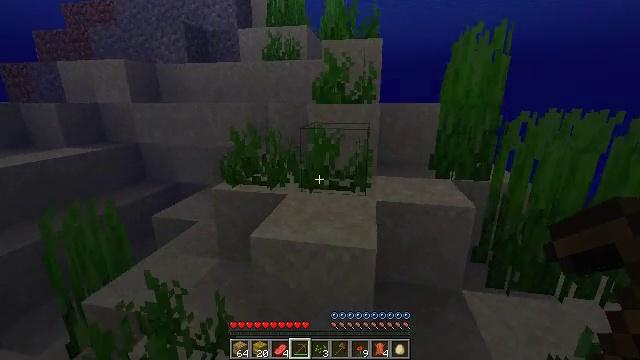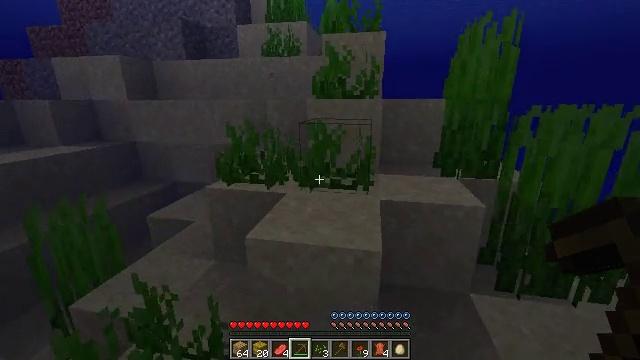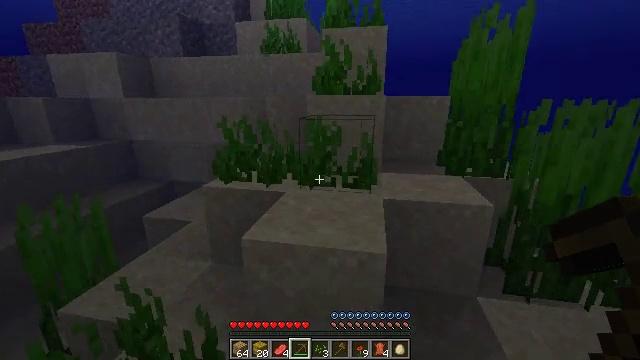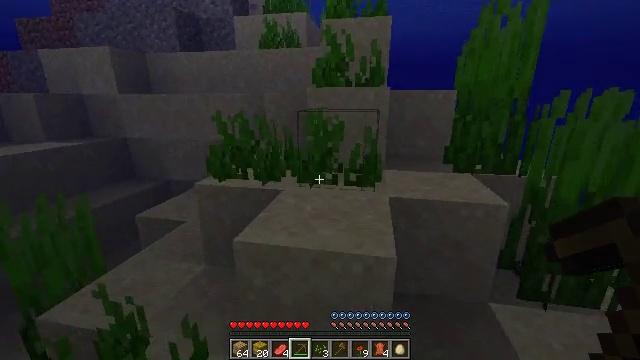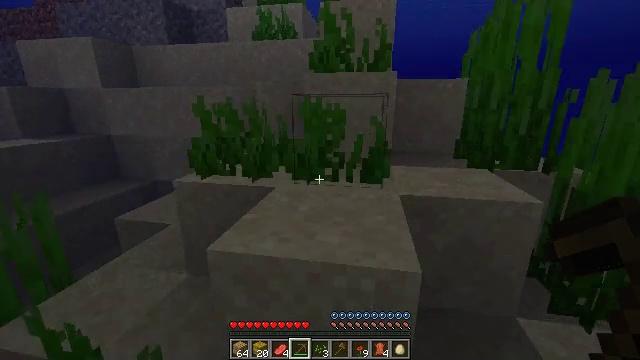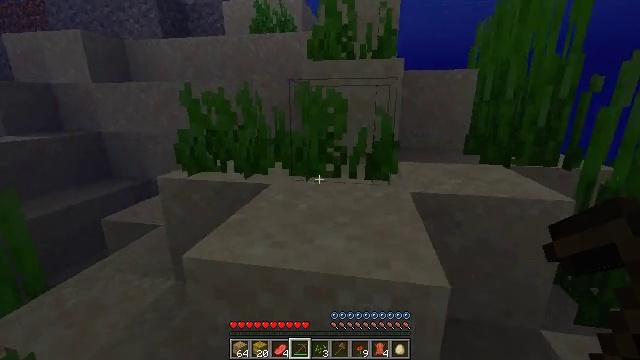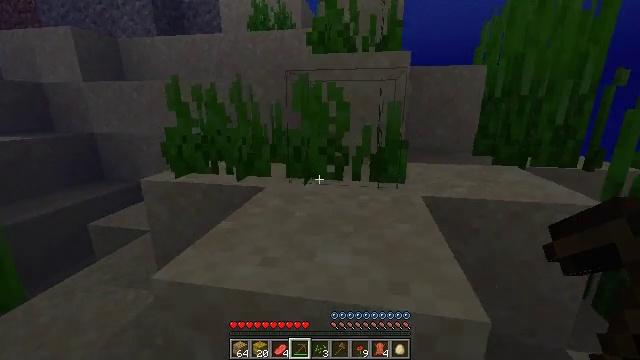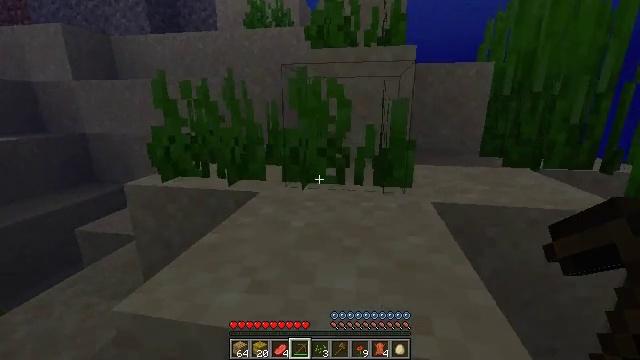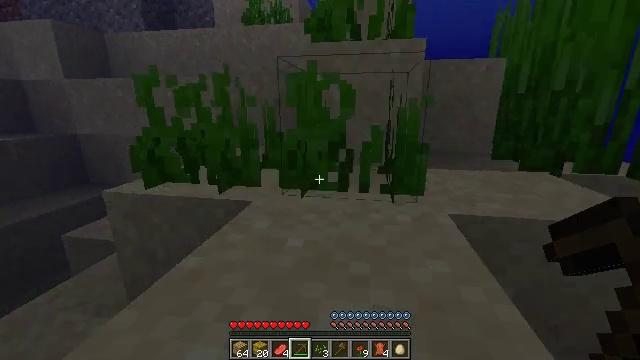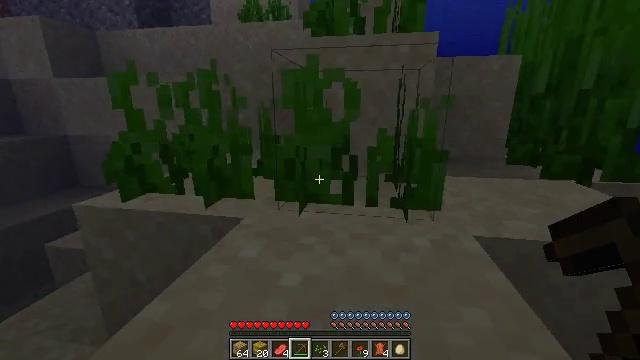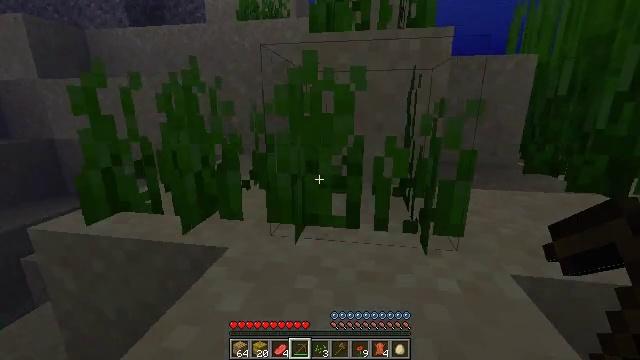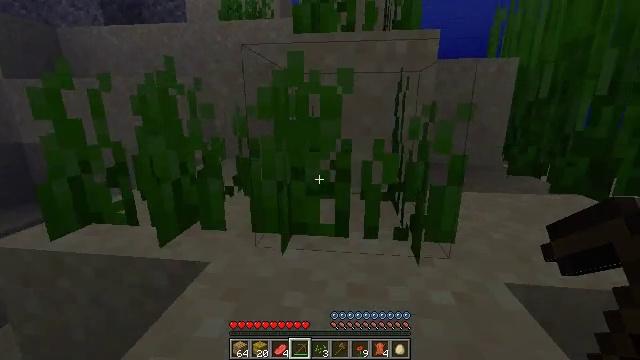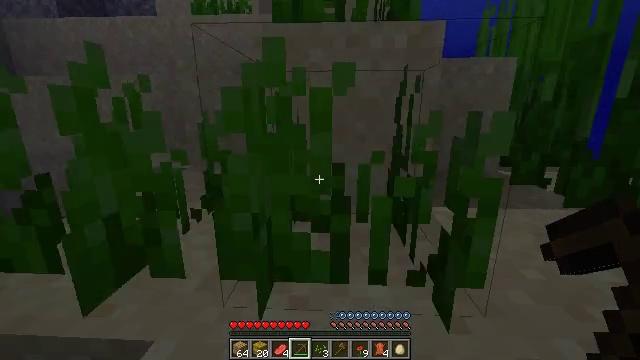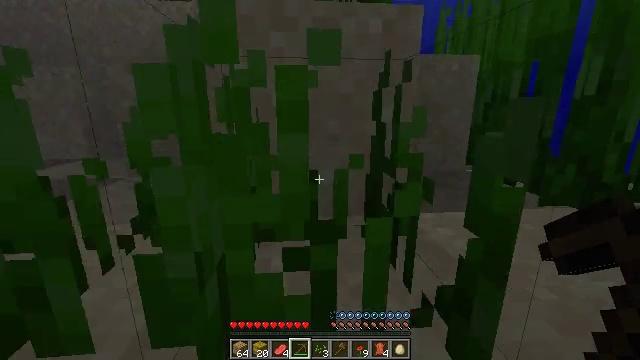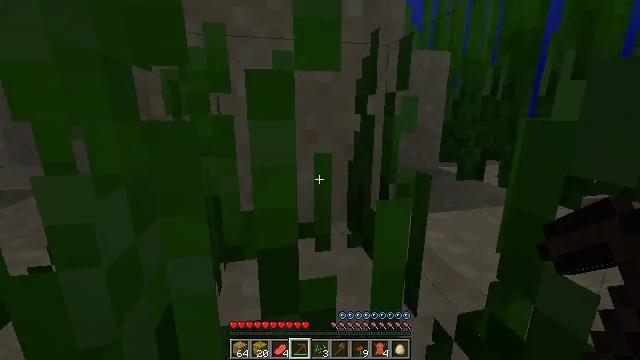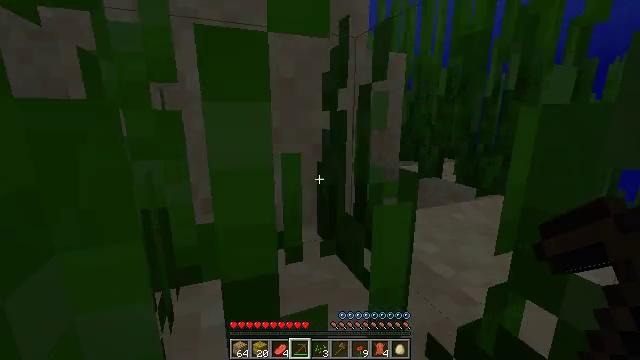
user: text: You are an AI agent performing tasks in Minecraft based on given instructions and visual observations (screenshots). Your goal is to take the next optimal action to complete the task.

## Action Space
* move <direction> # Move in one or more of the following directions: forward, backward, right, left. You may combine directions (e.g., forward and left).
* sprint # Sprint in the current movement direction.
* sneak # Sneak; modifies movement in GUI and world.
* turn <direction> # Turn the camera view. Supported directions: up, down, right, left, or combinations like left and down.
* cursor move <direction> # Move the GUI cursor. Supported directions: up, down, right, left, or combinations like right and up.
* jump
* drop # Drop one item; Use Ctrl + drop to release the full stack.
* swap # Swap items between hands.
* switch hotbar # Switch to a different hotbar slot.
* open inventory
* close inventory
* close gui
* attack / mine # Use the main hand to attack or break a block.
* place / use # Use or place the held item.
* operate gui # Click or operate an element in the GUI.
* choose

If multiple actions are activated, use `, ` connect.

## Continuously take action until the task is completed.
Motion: motion action
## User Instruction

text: Collect tall seagrass by holding left button.
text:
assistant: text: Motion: move forward, sprint
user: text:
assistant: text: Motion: move forward, sprint
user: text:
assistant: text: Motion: move forward, sprint
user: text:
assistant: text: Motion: move forward, sprint
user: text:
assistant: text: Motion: move forward, sprint
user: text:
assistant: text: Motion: move forward, sprint, jump
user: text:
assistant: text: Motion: move forward, sprint, jump
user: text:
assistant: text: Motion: move forward, sprint, jump
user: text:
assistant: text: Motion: move forward, sprint, jump
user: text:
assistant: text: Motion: move forward, sprint, jump
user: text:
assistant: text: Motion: move forward, sprint, turn right, jump
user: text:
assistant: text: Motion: move forward, sprint, turn right
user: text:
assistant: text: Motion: move forward, sprint, turn right
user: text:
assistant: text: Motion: move forward, sprint, turn right
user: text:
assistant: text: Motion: move forward, sprint, turn right
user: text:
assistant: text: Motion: move forward, sprint, turn right
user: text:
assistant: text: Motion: move forward, sprint, turn right
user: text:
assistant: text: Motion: move forward, sprint, turn right
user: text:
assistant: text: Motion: move forward, sprint, turn right
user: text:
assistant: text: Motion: move forward, sprint, turn right
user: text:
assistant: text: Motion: move forward, sprint, turn right
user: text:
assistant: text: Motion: move forward, sprint, jump
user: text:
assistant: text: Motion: move forward, sprint, jump
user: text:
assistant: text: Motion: move forward, sprint, jump
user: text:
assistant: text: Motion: move forward, sprint, turn right and up, jump
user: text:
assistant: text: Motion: move forward, sprint, turn right
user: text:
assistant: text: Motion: move forward, sprint, turn right and up
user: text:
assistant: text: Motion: move forward, sprint, turn right
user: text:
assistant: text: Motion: move forward, sprint
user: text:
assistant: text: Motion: move forward, sprint